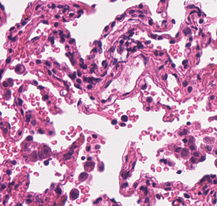
Tumor epithelial tissue: no
Tumor-associated stroma tissue: no
Normal tissue: yes